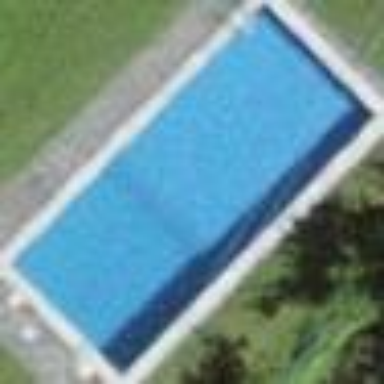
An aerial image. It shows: Swimming pool located in leisure land.